RGB frame:
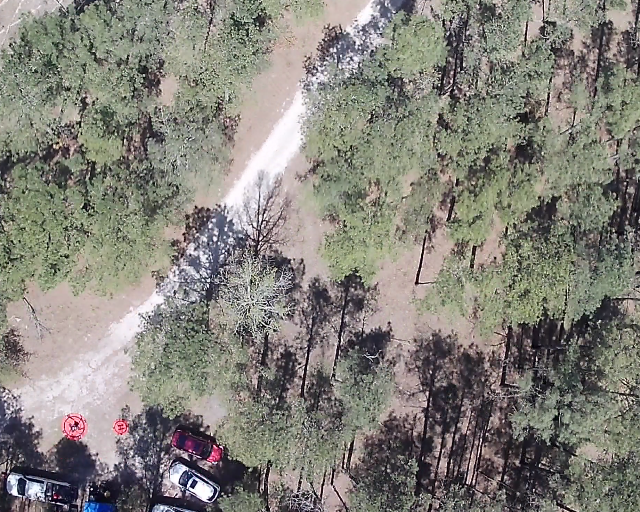
Thermal frame:
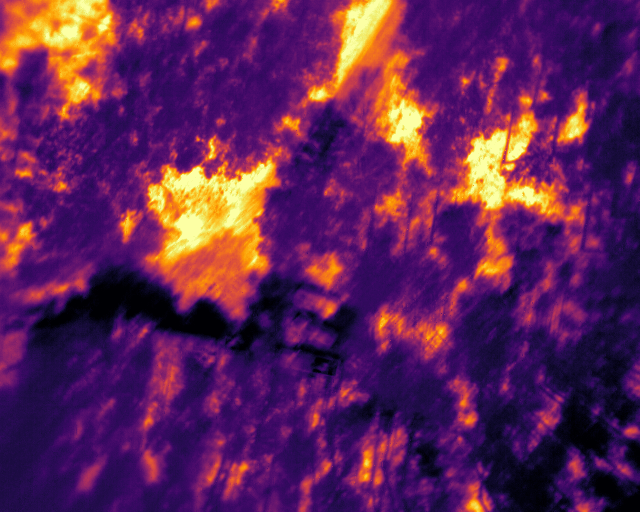
Captured: 2026-02-27 02:42:37
Pixels at or above 80 °C: 0 (fraction of frame: 0)